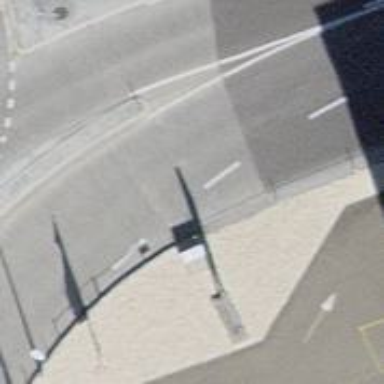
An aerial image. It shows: Secondary link road with asphalt surface.